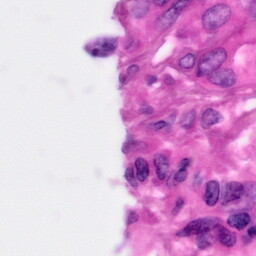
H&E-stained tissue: Pancreatic